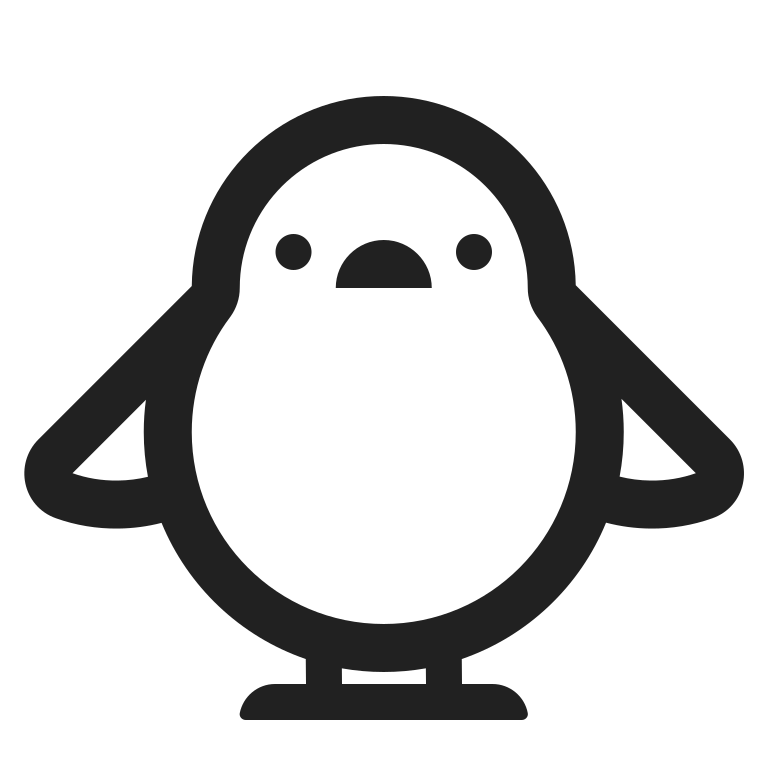
front facing baby chick high contrast